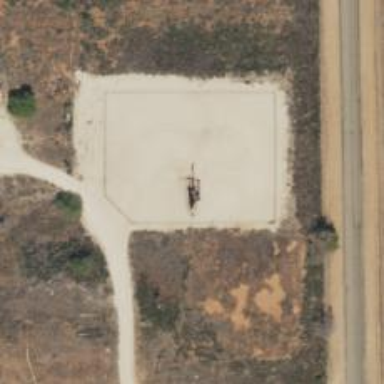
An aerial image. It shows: Petroleum well.